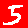
Digit: 5